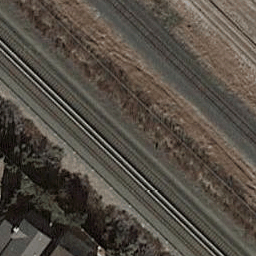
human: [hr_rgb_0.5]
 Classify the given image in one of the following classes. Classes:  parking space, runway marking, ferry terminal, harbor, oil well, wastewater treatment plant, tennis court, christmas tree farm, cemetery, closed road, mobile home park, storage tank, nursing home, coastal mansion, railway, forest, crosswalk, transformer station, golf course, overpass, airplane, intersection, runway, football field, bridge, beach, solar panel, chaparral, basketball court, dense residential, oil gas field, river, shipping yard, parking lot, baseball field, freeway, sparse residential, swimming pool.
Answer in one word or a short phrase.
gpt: railway